Field crop: maize
Growth stage: 2
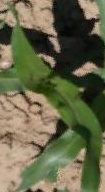
Species: maize